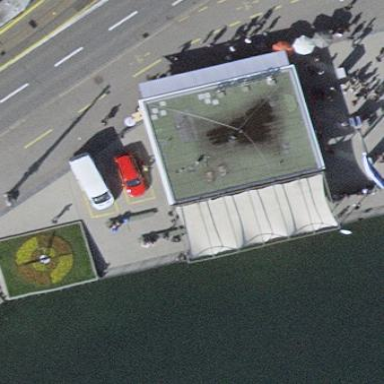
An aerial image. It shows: Kiosk.